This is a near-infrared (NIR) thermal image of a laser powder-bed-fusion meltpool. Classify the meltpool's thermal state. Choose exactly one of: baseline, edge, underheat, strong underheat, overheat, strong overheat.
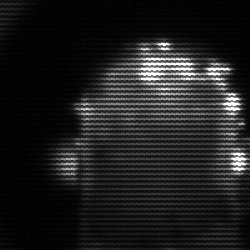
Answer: baseline